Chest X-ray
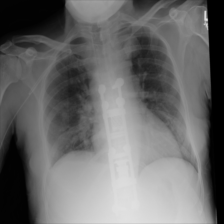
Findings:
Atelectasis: negative
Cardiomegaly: negative
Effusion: negative
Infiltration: negative
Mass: negative
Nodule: negative
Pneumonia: negative
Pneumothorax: negative
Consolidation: negative
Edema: negative
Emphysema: negative
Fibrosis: negative
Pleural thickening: negative
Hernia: negative